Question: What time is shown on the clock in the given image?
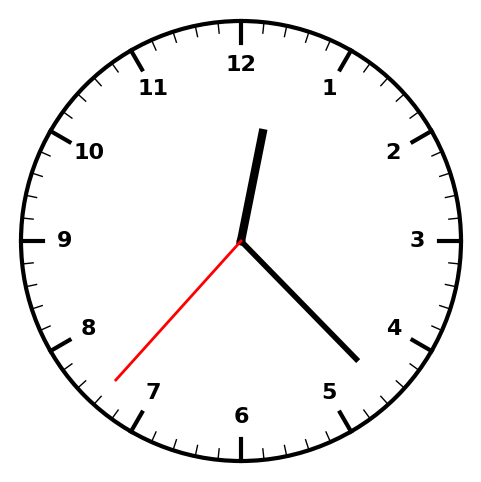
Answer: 12:22:37